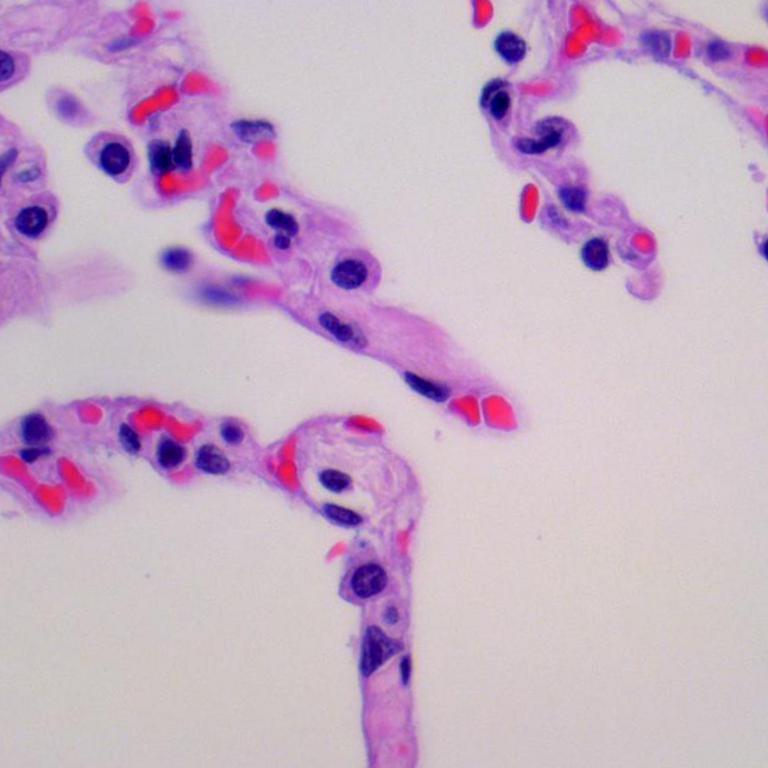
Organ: lung
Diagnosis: benign